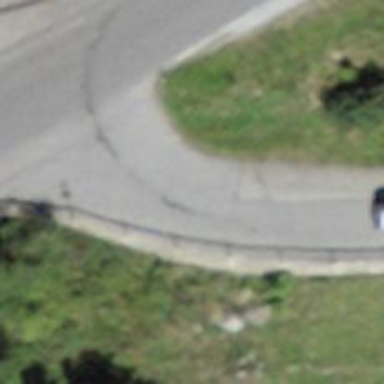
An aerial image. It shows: Unclassified road with asphalt surface and no sidewalk.